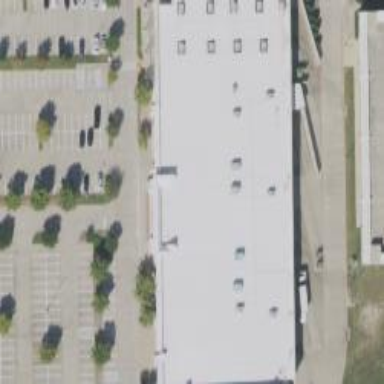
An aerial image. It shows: Retail building with flat roof.